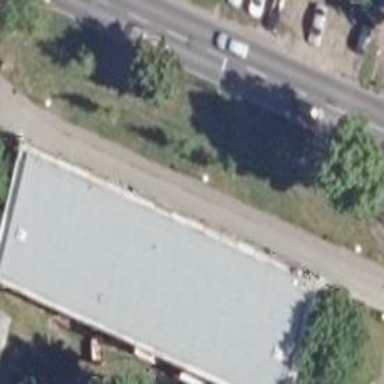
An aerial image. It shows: Dormitory building with flat roof.